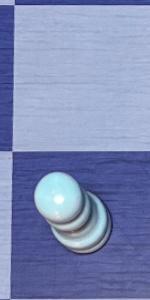
Label: Pawn_White